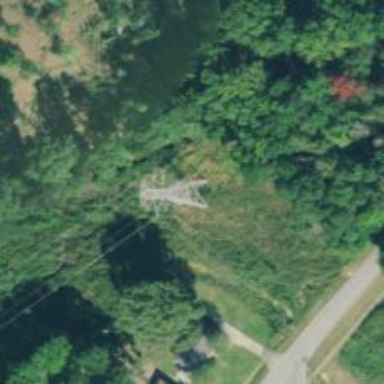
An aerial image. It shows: Lattice structure tower used for power transmission.